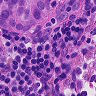
Metastatic tissue present: yes